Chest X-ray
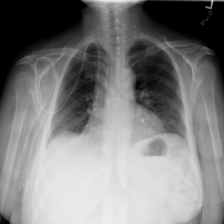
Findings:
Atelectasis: positive
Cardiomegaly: negative
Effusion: negative
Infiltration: negative
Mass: negative
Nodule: negative
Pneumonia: negative
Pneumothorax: negative
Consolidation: negative
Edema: negative
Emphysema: negative
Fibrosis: negative
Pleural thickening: negative
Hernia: negative